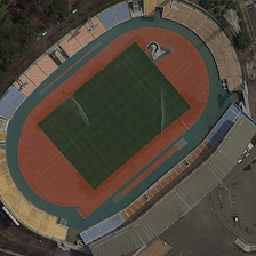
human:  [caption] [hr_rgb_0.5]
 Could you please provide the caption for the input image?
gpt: a playground is in a stadium with a parking lot.

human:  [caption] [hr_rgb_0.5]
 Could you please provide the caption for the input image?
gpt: The playground is located in a stadium with parking.

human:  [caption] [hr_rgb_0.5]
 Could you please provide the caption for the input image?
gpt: There is a parking lot on the playground.

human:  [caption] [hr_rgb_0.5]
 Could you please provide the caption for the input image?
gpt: The playground is in the stadium with a parking lot.

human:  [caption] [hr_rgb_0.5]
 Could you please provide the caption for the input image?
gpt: An amusement park is in a stadium with a parking lot.